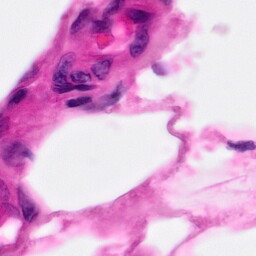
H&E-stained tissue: Pancreatic